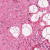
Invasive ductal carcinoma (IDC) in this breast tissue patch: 0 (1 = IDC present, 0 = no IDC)